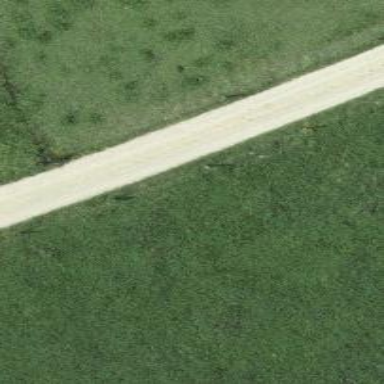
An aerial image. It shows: Unpaved track with grade2 quality type.